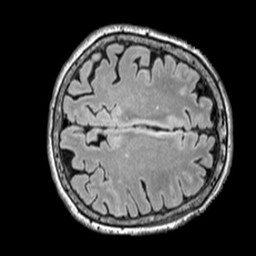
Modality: FLAIR
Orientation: axial
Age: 63
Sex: female
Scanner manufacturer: siemens
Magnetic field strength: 3 T
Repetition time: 5 s
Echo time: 0.387 s